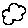
Label: cloud